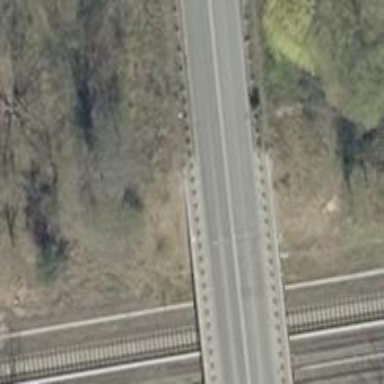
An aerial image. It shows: Secondary road with lane markings running over asphalt bridge.